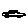
Label: car